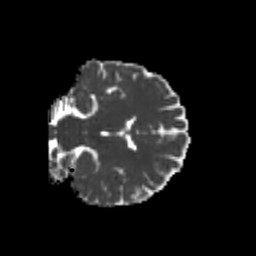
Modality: MD
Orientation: coronal
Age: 25
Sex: female
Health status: healthy
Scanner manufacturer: philips
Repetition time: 7.396 s
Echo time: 0.08599 s